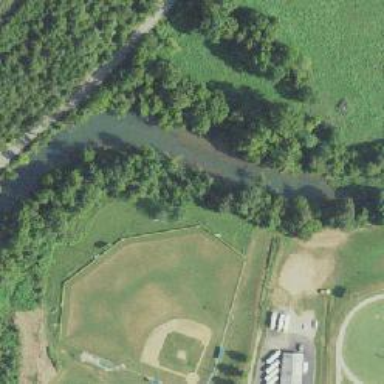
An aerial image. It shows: Baseball pitch for leisure land.